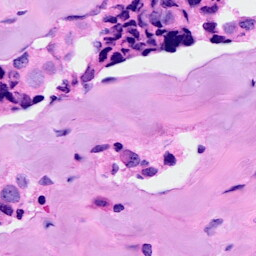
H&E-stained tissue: Breast